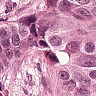
Metastatic tissue present: yes